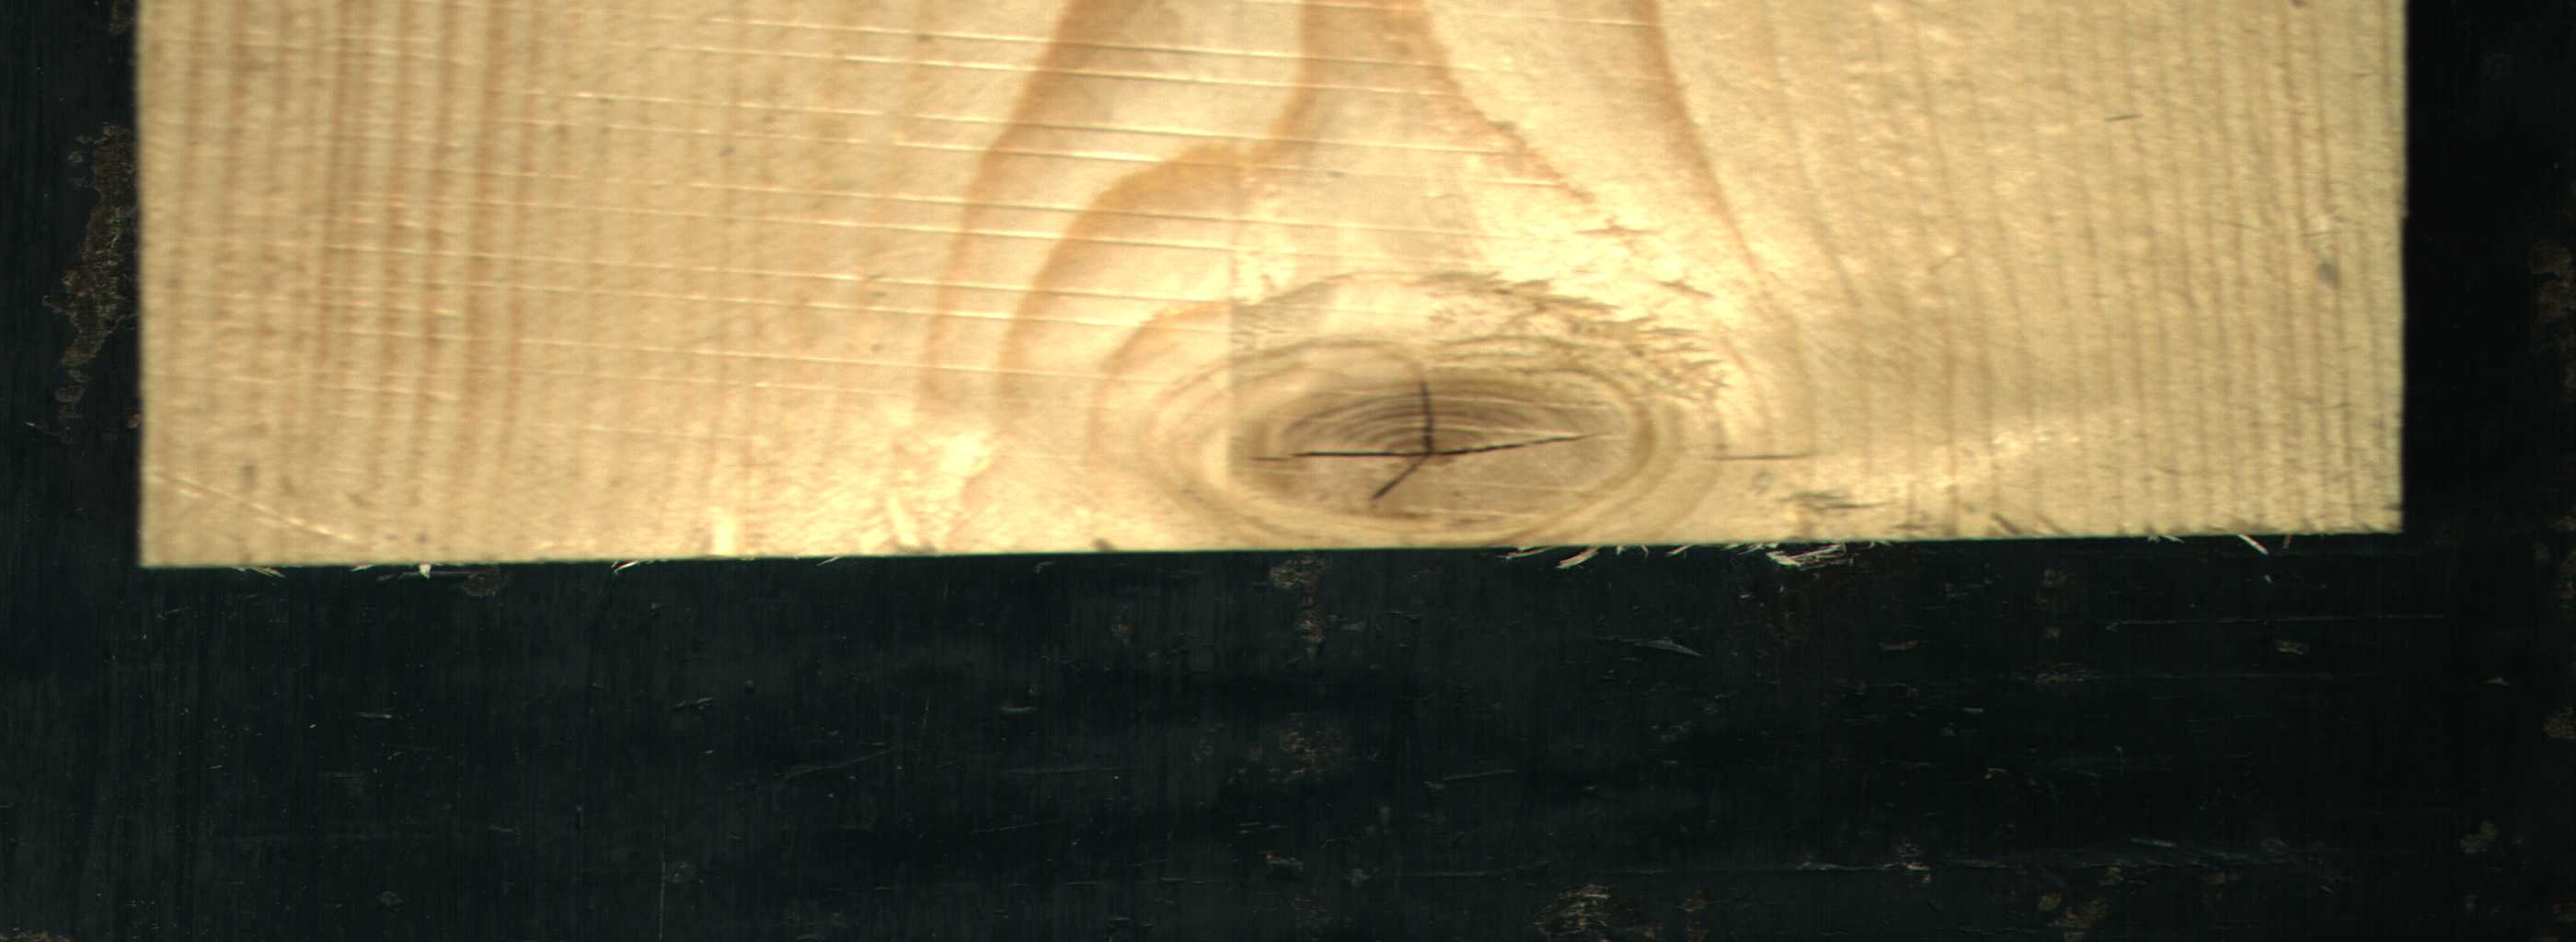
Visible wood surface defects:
knot_with_crack